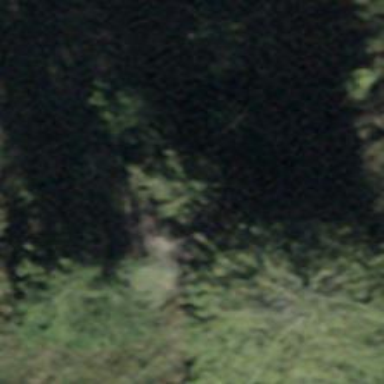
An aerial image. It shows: Forest area.